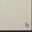
Piece: xx